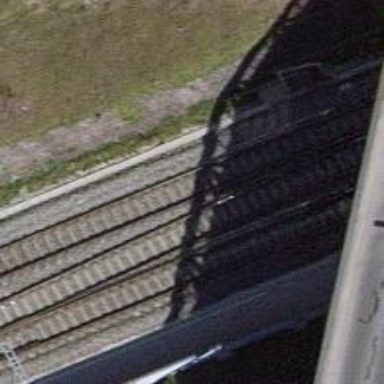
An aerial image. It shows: Single railway track with electrification through contact line.